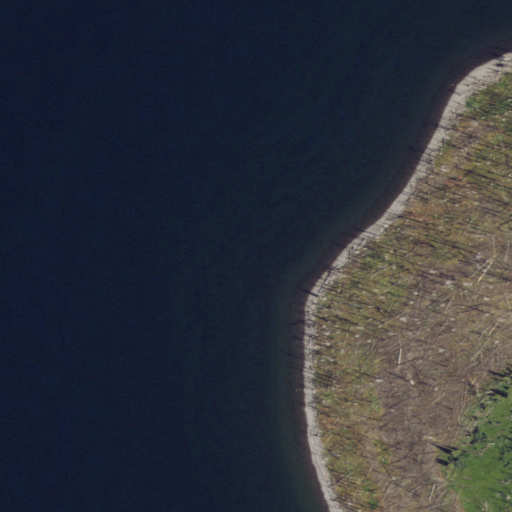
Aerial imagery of cliff(s) in Wyoming named Elk Point containing open water, shrub, grassland, woody wetlands, and evergreen forest